Question: I have a question regarding charts in reports built in report builder.
What I want to do is combine a stacked column chart (has a series group) with a single line chart, something like this:

What I have tired so far has resulted in as many lines as there are groups in the column chart. This is not what I am after. Is it possible to combine all the group values for the line series?
Thank you for helping :)
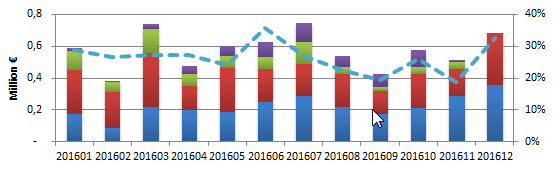
Answer: There is a bit of a fudge you can do that will generate the output you need:
<URL>
I am not aware of any way to only show the one line for your secondary axis, so what I have done instead is made sure that the different Series all have the same values so that the lines are all overlapping.
To do this, you will need to calculate the values for each of your Categories and repeat them for each row of your data that is a part of that Category. So if your 'January 2016' percentage needs to be 29%, make sure it is 29% for any record that is returning some data for 'January 2016'.
You can then set up your second 'Values' group to show the 'average' of this value, set it to show on the Secondary Axis and not show in the Legend, as this will get crowded. If you need to state what the line is, edit your Secondary Axis Title to be descriptive:
<URL>
As you can see from my design view, I have actually set the Line to be the 'sum' of the 'Mon' Category Value (this value obviously being the same for each row in the same Category Group) which works in my example because my dataset requires no further aggregation. If you are summing up many rows to get the values in your chart, you will need to use 'average'.
This gives you what looks like just the one steadily increasing line on my chart, but is actually one line per Series all sitting on top of each other.